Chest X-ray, AP view. Patient: 59 years old, sex M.
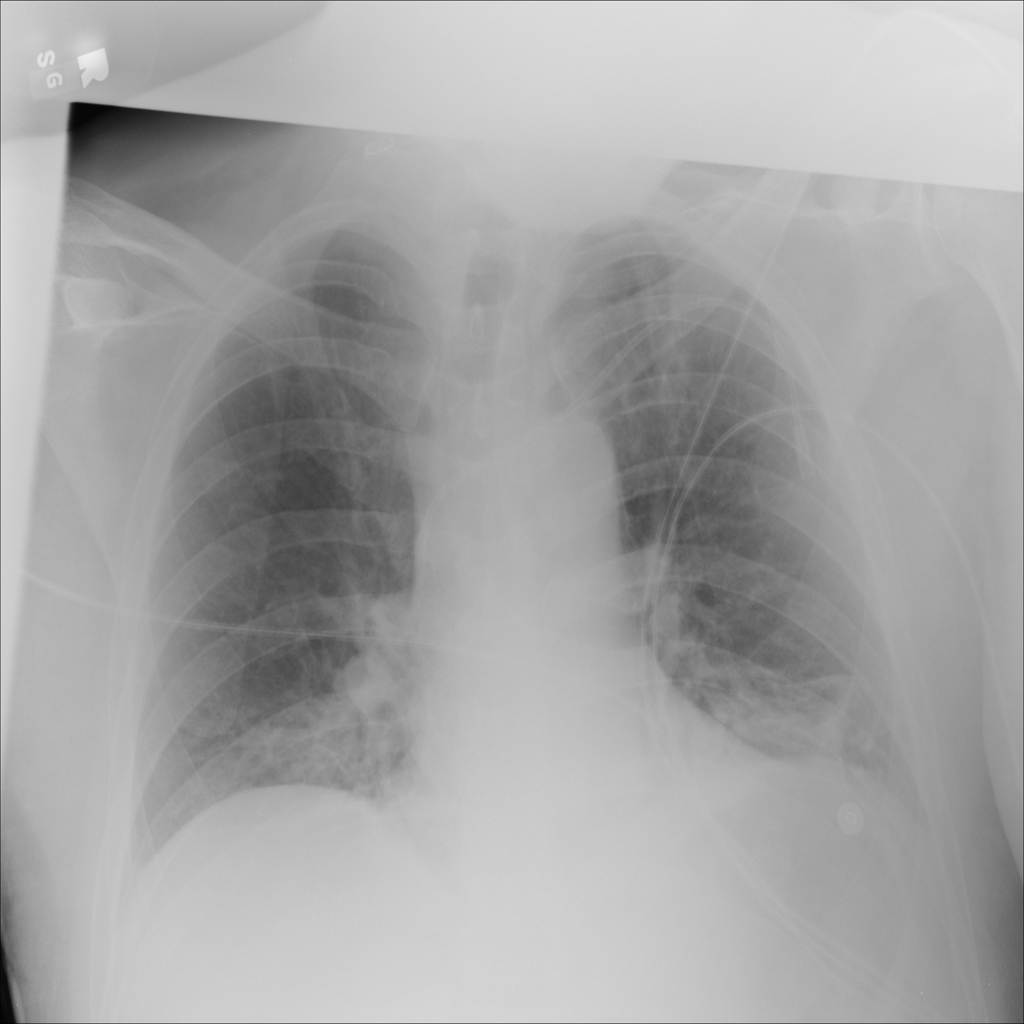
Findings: Atelectasis